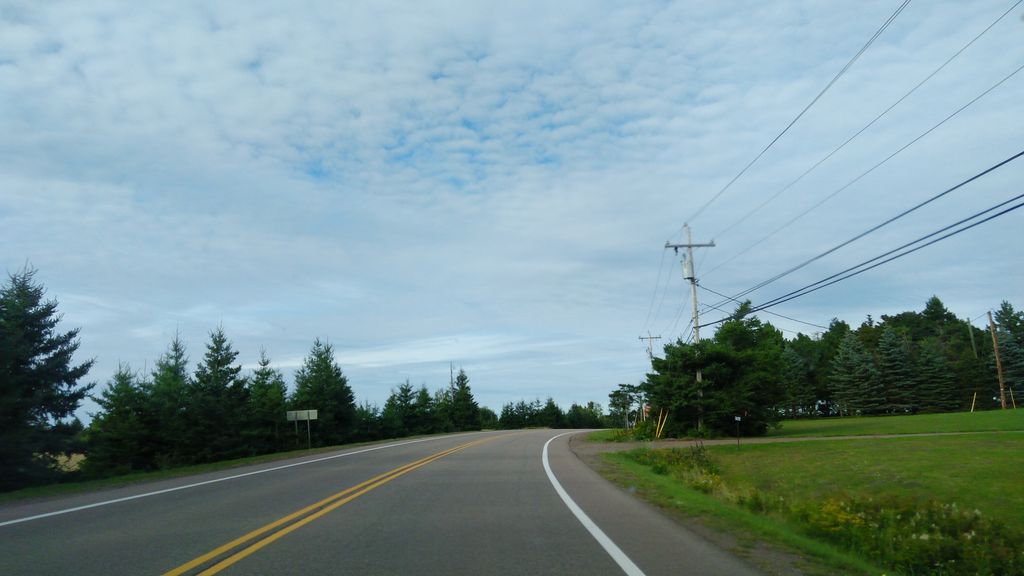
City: charlottetown